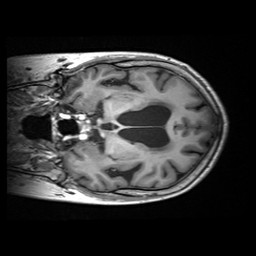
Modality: T1w
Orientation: coronal
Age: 68
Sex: female
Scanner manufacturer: siemens
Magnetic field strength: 3 T
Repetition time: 2.2 s
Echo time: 0.00245 s